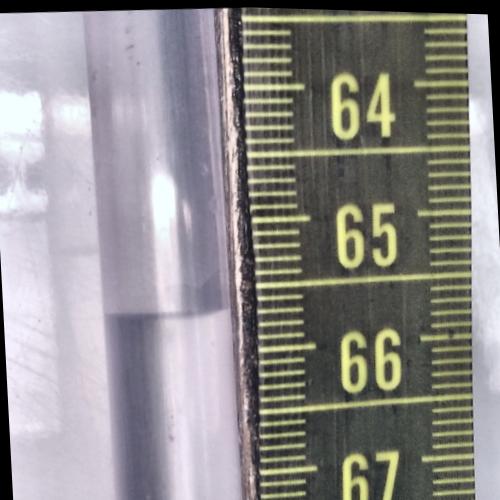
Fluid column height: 65.7 cm